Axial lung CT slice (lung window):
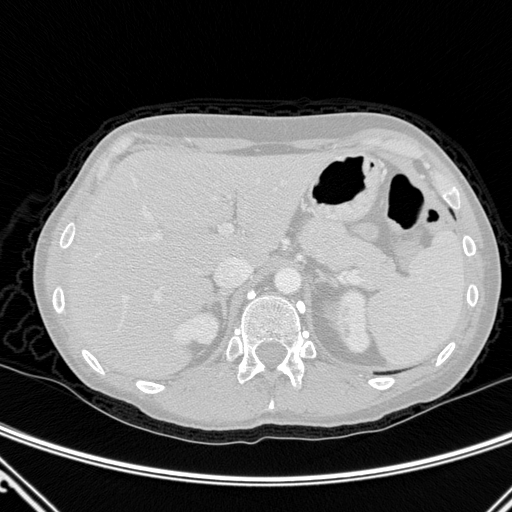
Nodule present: no